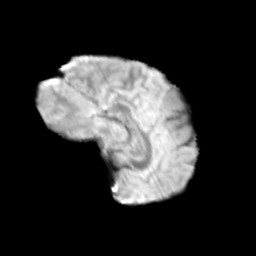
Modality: T2w
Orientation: sagittal
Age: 10
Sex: male
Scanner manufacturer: siemens
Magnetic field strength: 3 T
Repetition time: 3.8 s
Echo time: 0.07 s